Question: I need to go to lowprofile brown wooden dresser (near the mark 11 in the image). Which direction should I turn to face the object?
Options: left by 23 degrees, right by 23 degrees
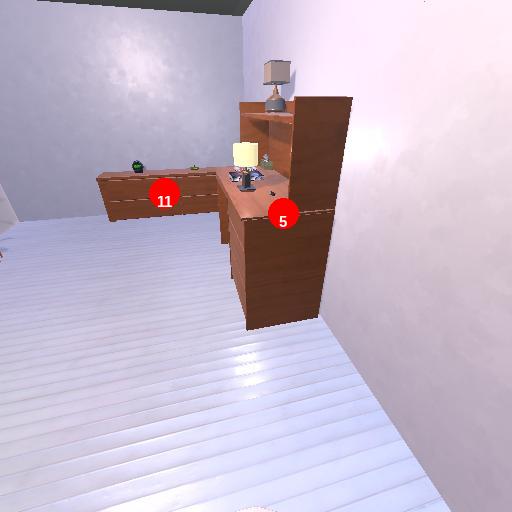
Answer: left by 23 degrees